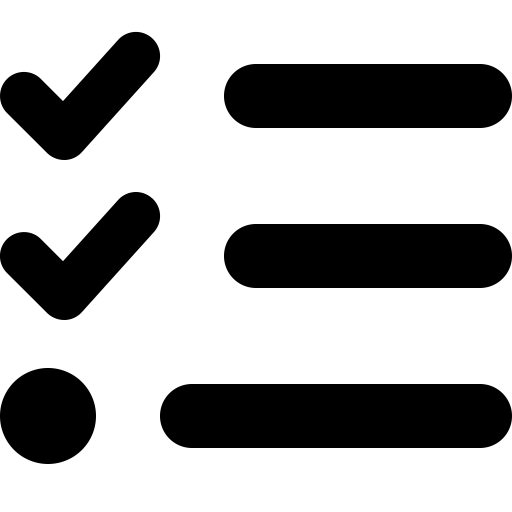
Tags: icon, FontAwesome, fa-icon, solid, list, check